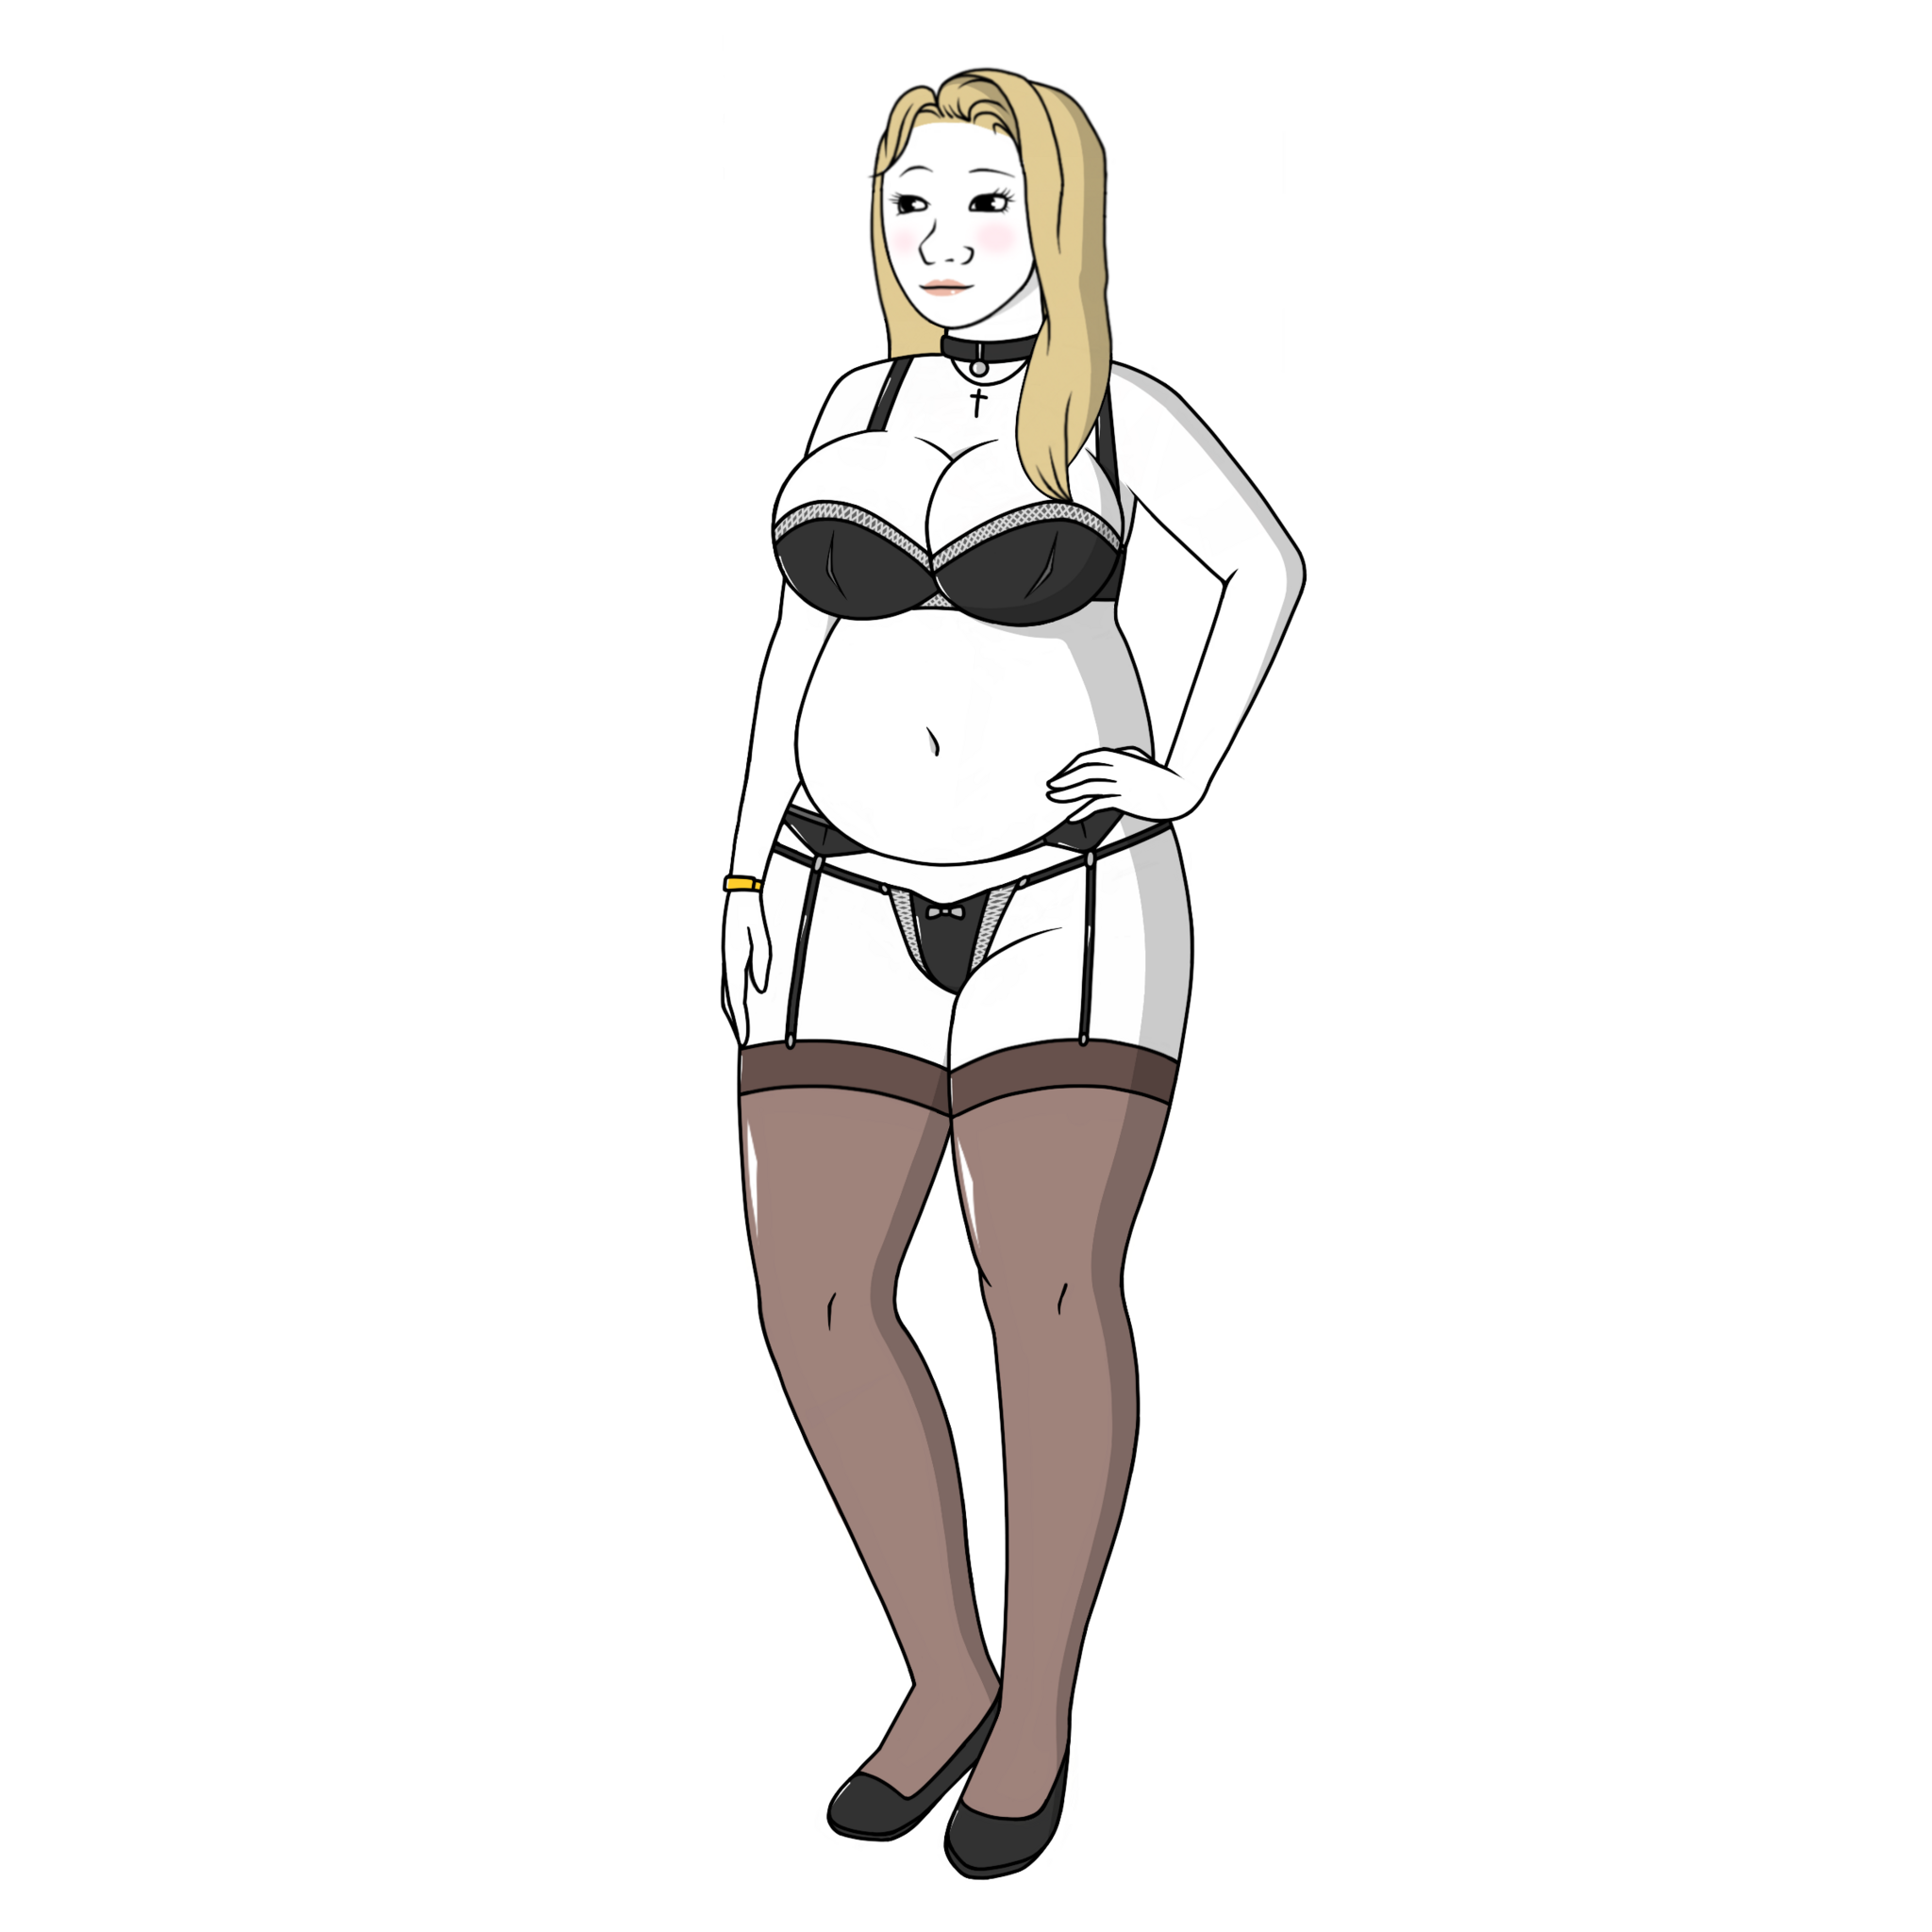
Label: 5_Trad_Wife